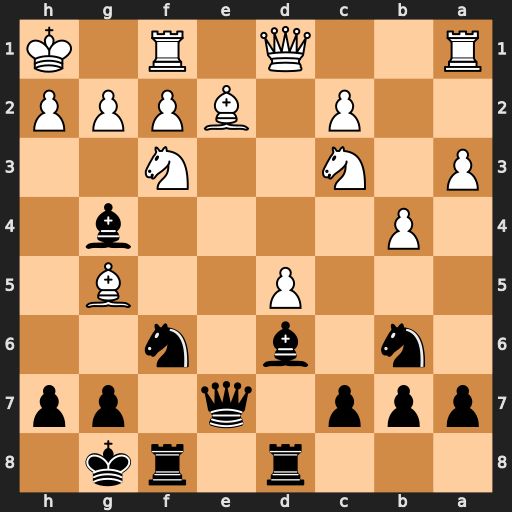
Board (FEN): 3r1rk1/ppp1q1pp/1n1b1n2/3P2B1/1P4b1/P1N2N2/2P1BPPP/R2Q1R1K
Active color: b
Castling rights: -
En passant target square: -
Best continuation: Bxf3 Bxf3 Qe5